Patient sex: F
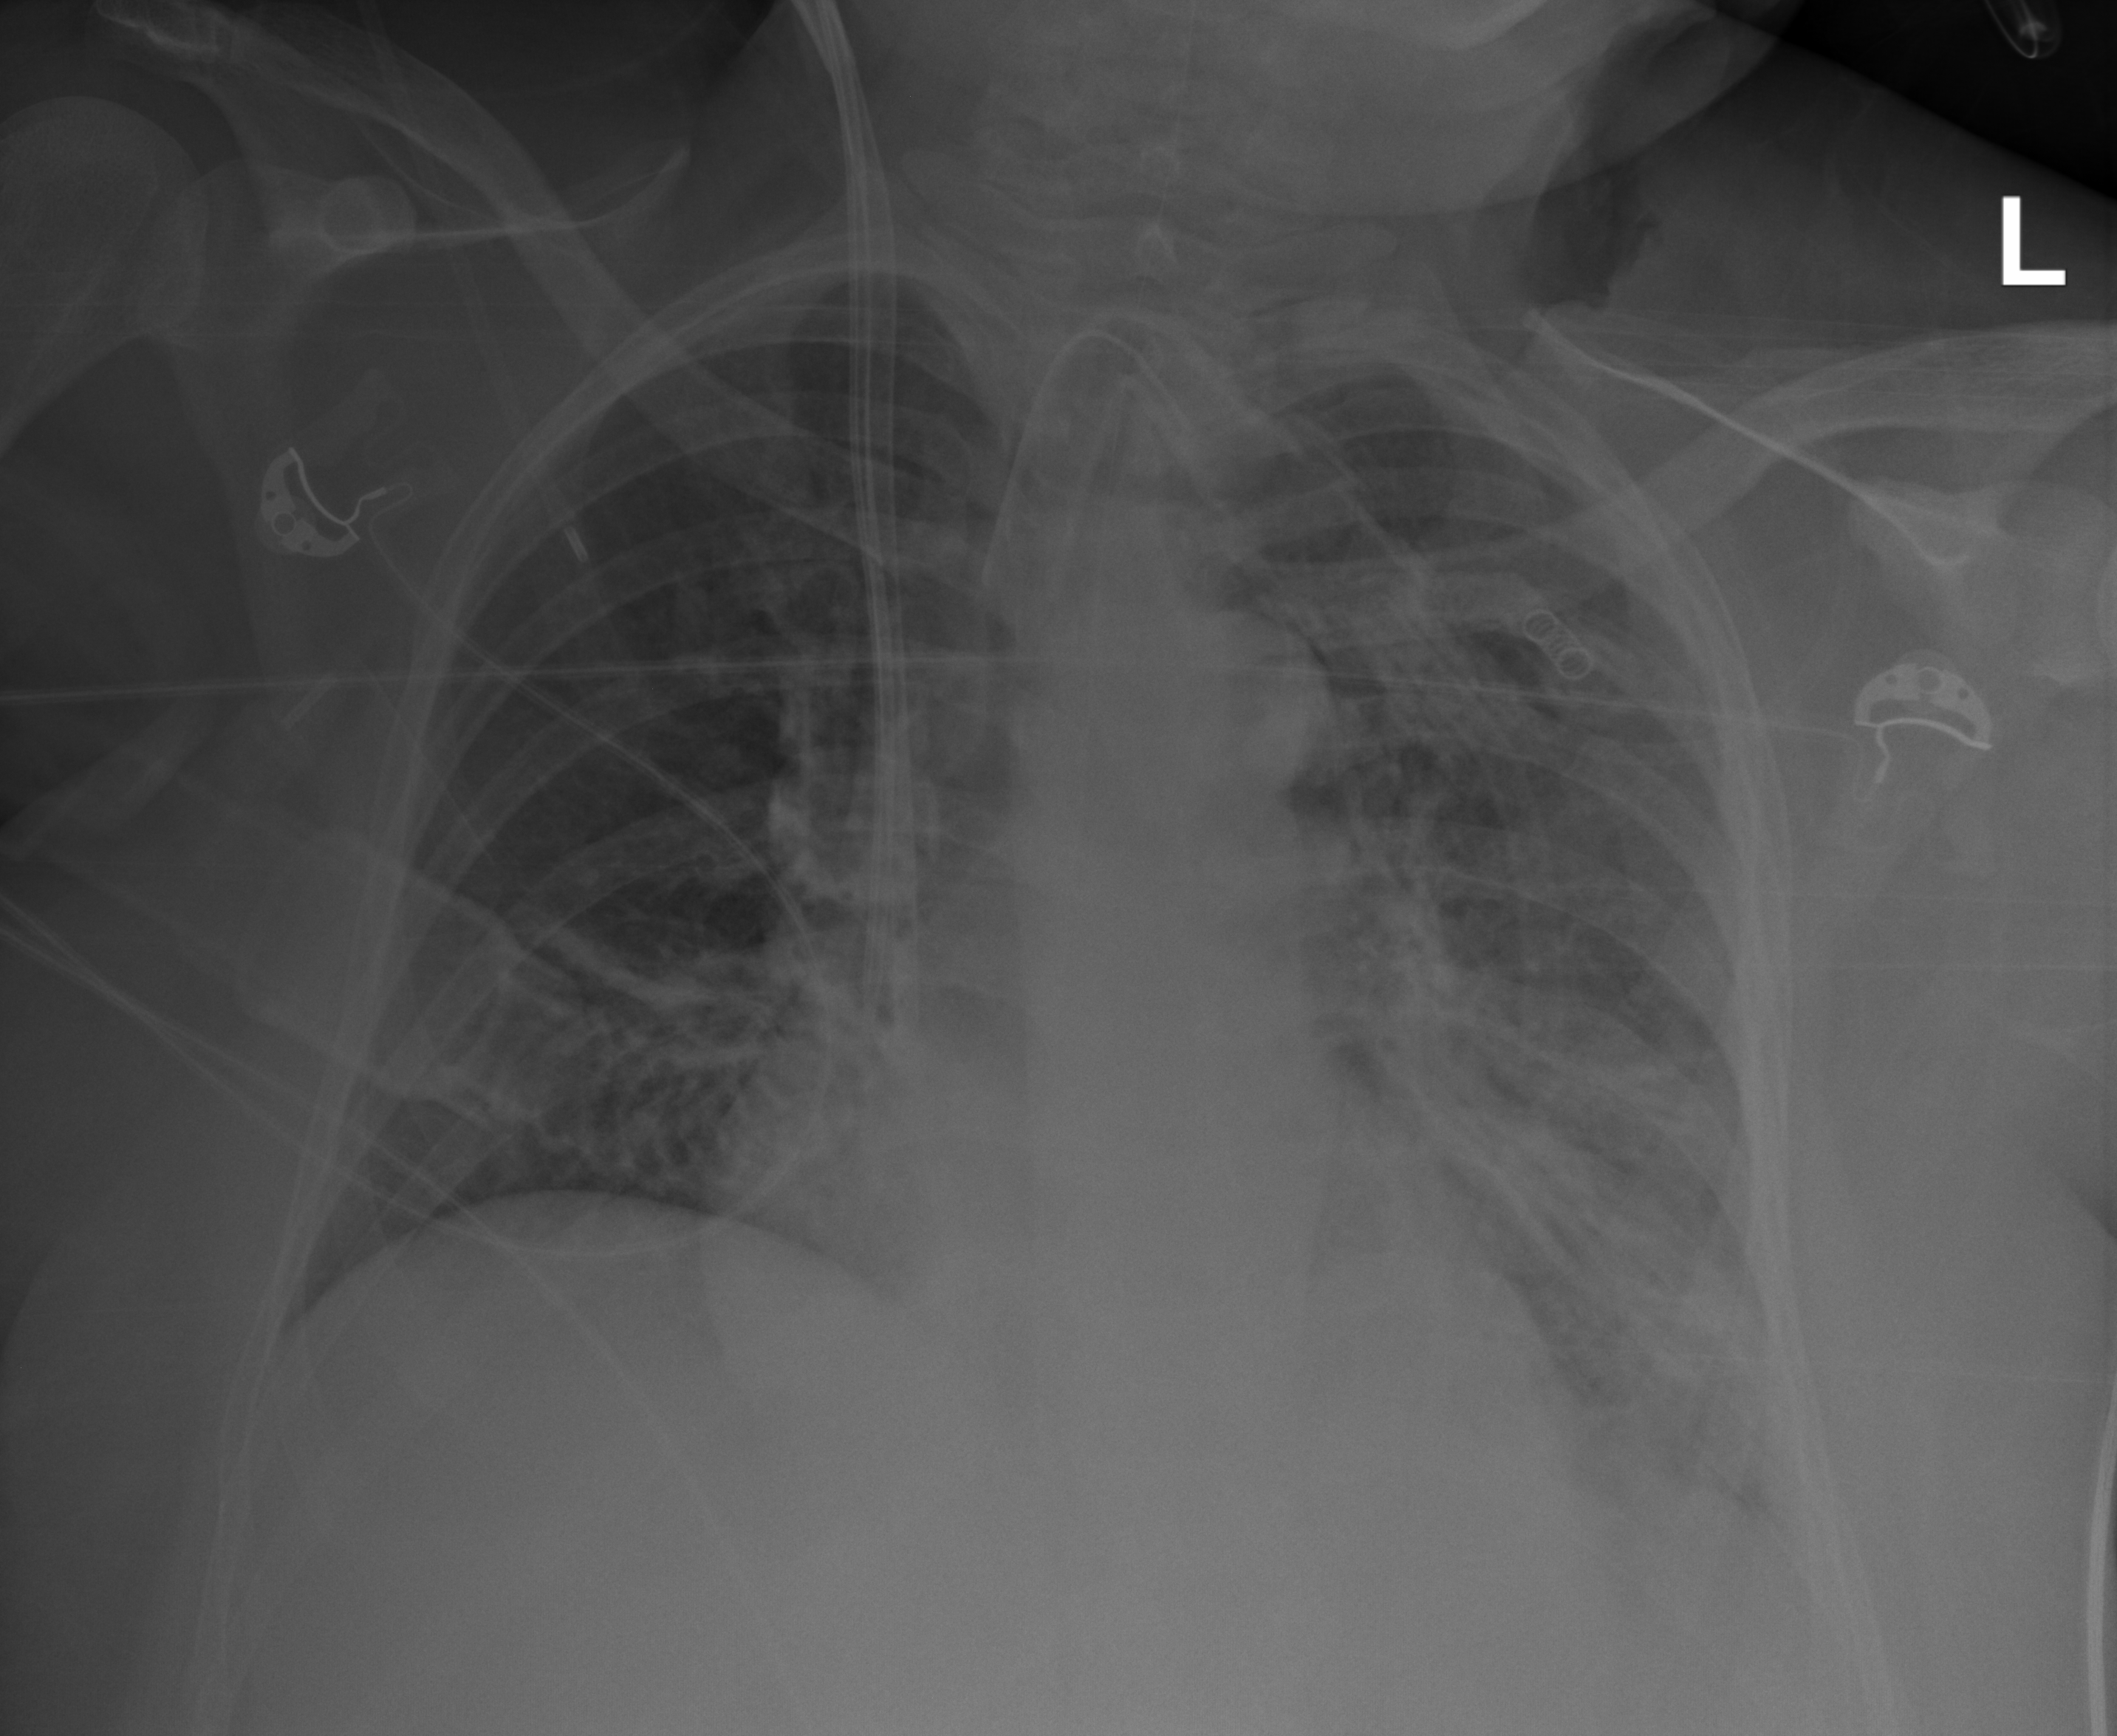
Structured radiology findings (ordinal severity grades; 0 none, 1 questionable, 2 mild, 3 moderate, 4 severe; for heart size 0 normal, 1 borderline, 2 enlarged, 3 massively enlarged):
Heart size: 1
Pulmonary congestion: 0
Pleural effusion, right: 0
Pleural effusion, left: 2
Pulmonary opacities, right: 0
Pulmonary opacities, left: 3
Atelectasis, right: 2
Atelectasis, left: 2